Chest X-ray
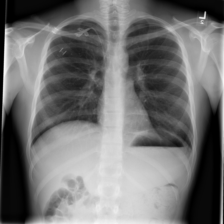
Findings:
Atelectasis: negative
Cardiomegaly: negative
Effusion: negative
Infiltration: negative
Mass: negative
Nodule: negative
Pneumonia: negative
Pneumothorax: negative
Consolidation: negative
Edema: negative
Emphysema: negative
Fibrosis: negative
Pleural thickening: negative
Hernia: negative